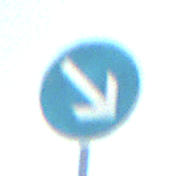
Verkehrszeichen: VorgeschriebeneVorbeifahrtRechts
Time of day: MorningAfternoon
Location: Outdoor (Special)
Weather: Clear
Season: NotSpecified
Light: Natural